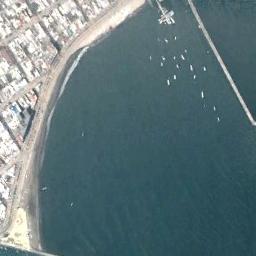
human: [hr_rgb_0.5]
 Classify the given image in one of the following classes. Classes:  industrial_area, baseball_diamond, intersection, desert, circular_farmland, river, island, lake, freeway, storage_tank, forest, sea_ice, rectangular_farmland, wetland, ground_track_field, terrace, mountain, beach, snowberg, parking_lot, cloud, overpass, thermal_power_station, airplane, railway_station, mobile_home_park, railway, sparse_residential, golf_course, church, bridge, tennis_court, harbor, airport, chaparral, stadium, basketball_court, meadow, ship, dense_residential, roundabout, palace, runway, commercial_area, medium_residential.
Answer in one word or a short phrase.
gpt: beach